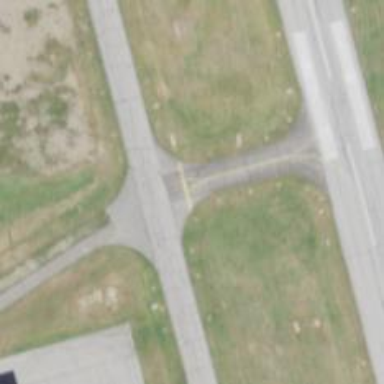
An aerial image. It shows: View of taxiway at the airport.